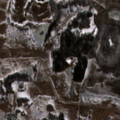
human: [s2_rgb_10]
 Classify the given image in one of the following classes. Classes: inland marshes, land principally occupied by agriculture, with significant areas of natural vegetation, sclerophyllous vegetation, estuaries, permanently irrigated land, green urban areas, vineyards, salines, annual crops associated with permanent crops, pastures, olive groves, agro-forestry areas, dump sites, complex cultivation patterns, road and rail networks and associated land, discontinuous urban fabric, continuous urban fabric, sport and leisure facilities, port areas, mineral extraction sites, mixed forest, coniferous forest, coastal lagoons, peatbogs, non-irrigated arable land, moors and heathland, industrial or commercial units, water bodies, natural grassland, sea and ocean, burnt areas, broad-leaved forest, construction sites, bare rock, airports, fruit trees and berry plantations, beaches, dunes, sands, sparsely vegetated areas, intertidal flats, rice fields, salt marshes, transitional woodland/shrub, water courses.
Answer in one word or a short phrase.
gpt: non-irrigated arable land, pastures, complex cultivation patterns, land principally occupied by agriculture, with significant areas of natural vegetation, broad-leaved forest